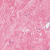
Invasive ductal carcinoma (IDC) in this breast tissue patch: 0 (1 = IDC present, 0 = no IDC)